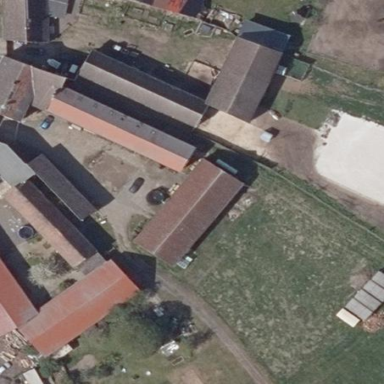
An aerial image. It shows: Farm building with gabled roof oriented along its structure.